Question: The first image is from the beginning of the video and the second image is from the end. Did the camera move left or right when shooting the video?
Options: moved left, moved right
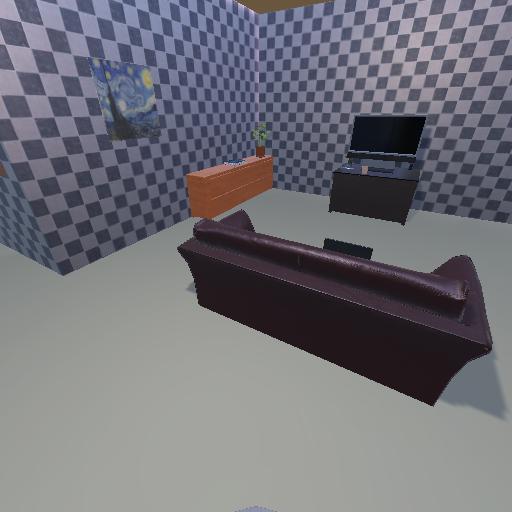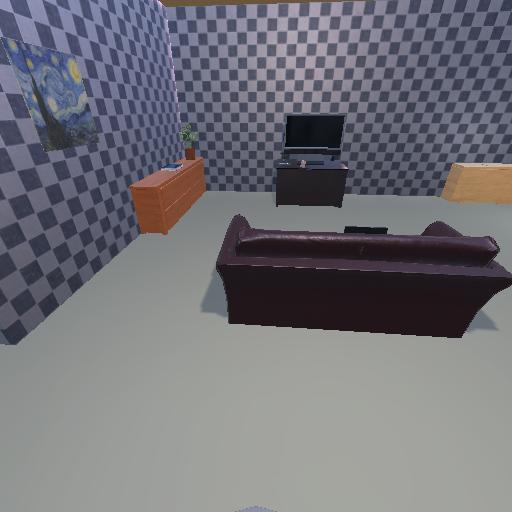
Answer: moved left